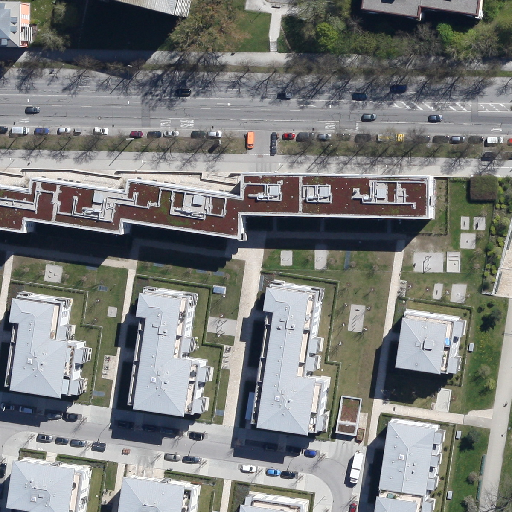
Referring expression: light-duty vehicle in the parking area